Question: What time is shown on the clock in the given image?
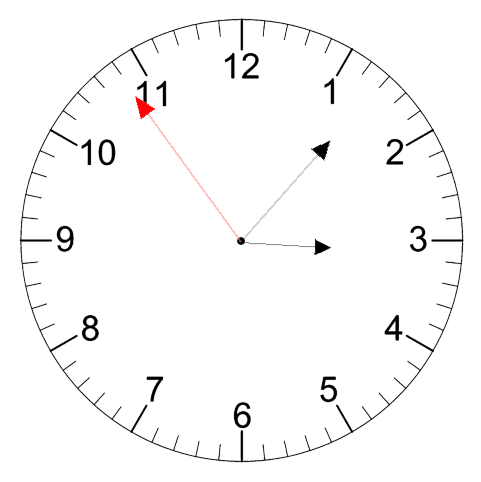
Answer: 03:06:54